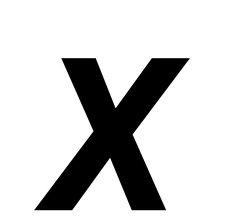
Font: Roboto-Italic_Medium_Italic